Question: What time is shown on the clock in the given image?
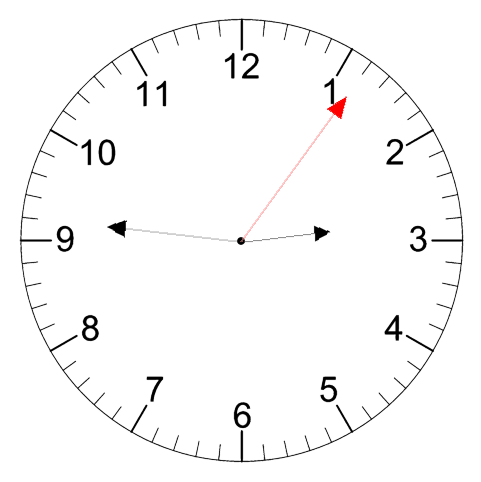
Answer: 02:46:06